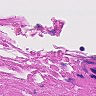
Metastatic tissue present: no